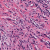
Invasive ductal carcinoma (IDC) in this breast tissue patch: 1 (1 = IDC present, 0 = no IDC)